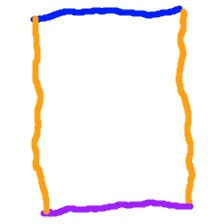
Shape: rectangle